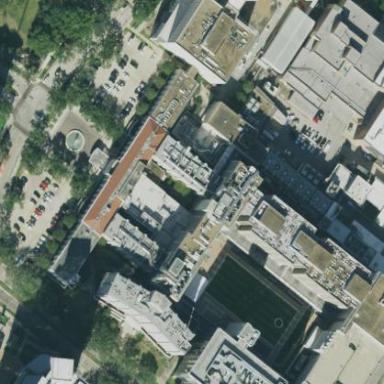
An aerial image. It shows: College or university.